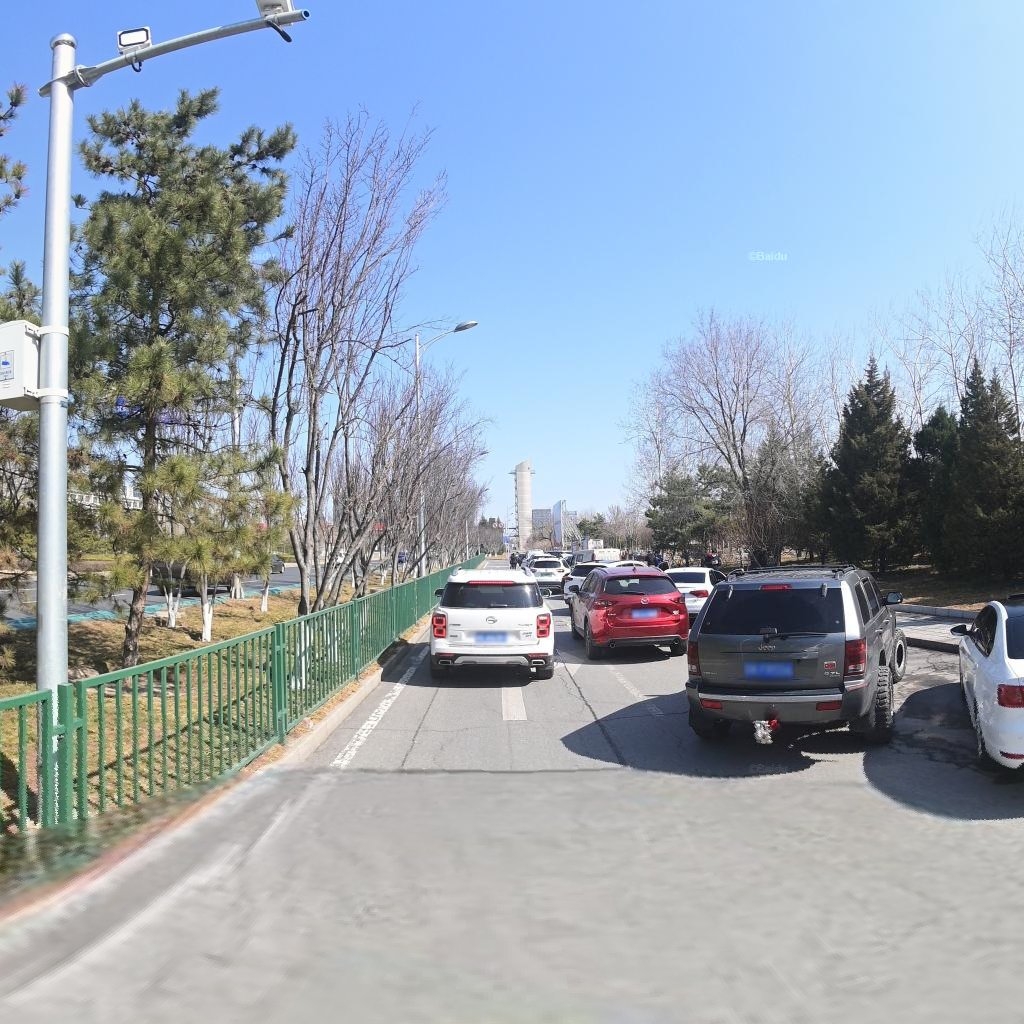
Region: Haidian
Road damage annotations: longitudinal crack, longitudinal crack, longitudinal crack, transverse crack, transverse crack